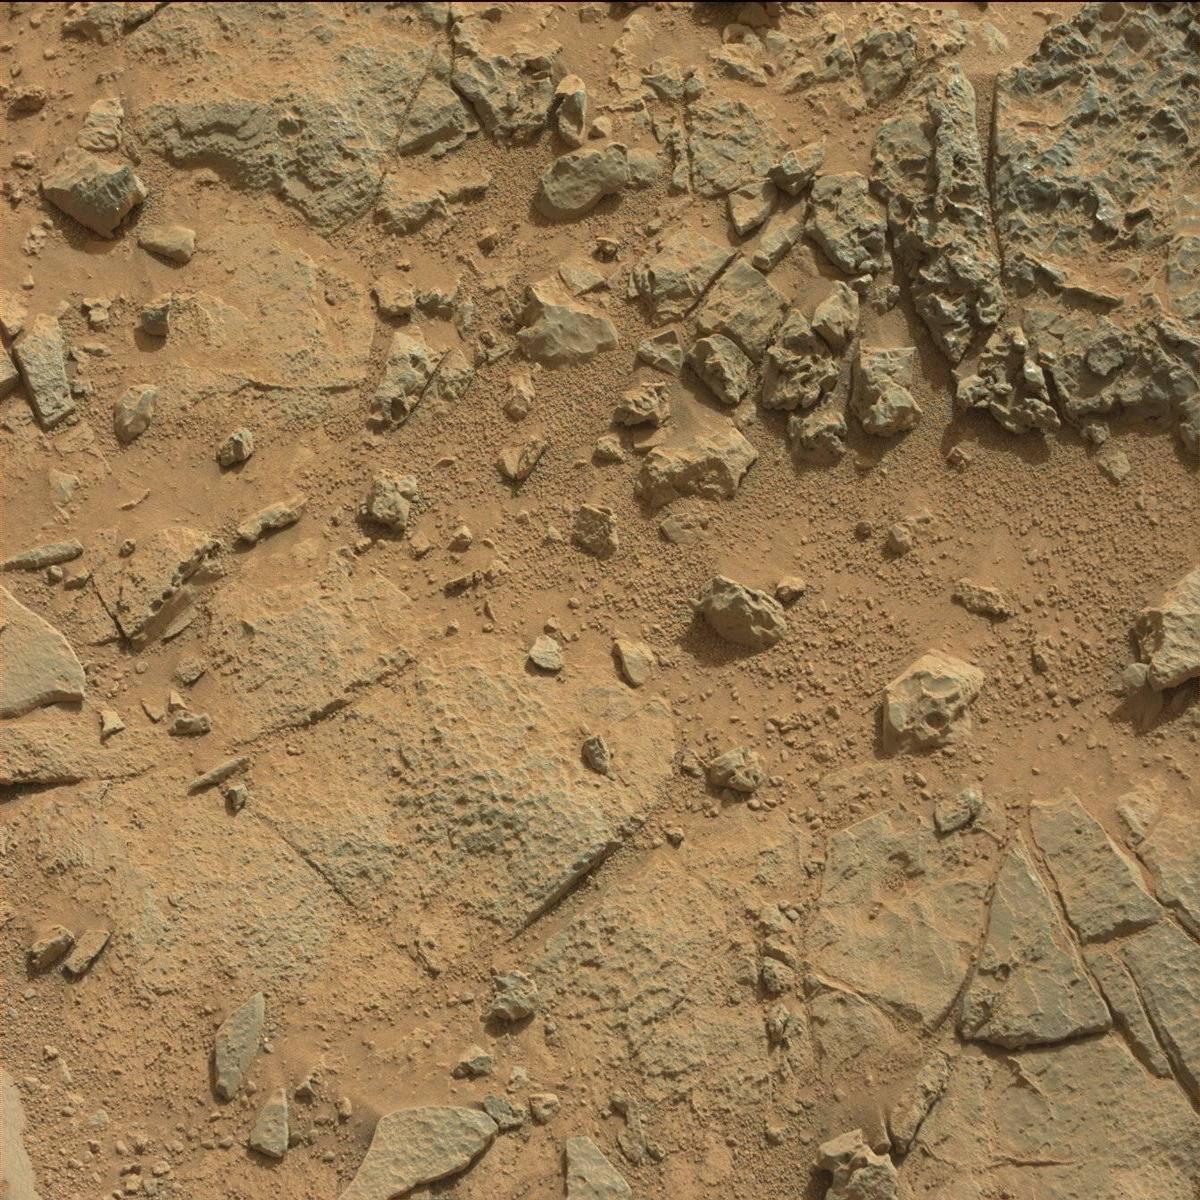
Terrain classes present: Bedrock, Sand / Soil